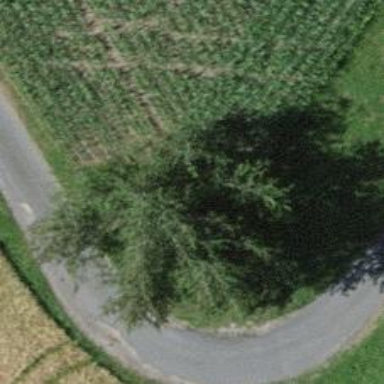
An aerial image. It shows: Broadleaved tree in natural setting.